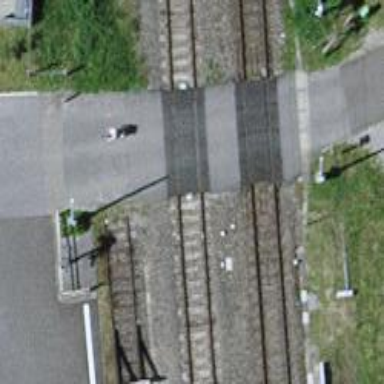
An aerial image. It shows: Level crossing at the railway with full barrier.